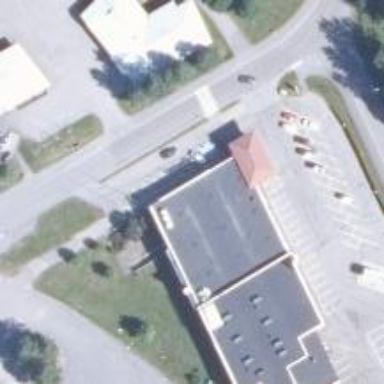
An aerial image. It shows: Post office.